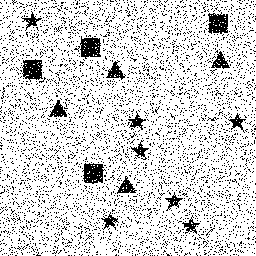
Squares: 4
Triangles: 4
Stars: 7
Total shapes: 15